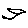
Label: bird